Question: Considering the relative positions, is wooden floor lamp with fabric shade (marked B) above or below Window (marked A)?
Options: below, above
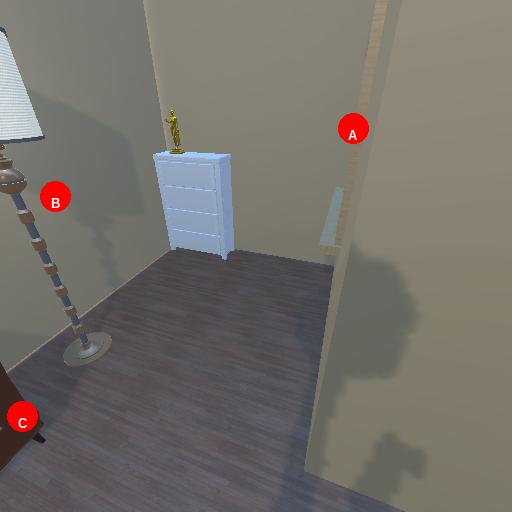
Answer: below